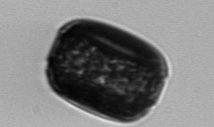
Label: Coscinodiscus